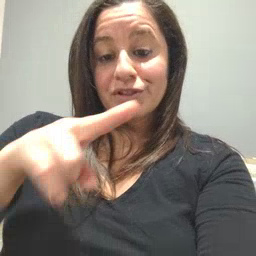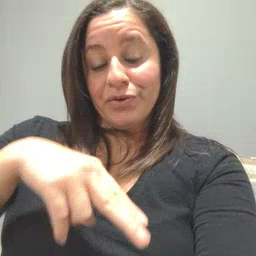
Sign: chair